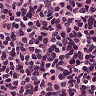
Metastatic tissue present: no